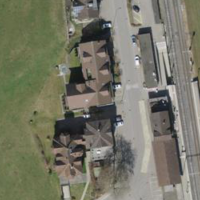
EUNIS habitat code: 54
Species observed at this site:
Campanula glomerata